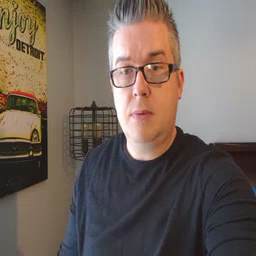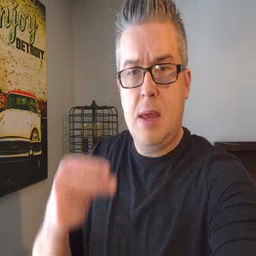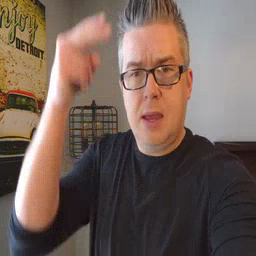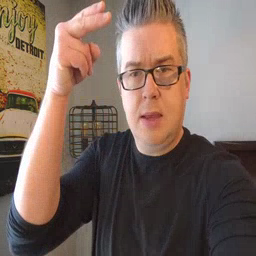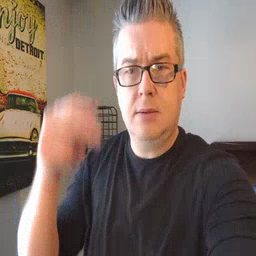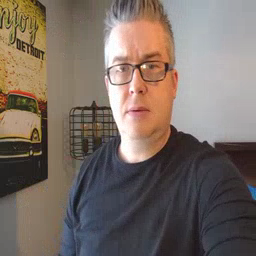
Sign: high